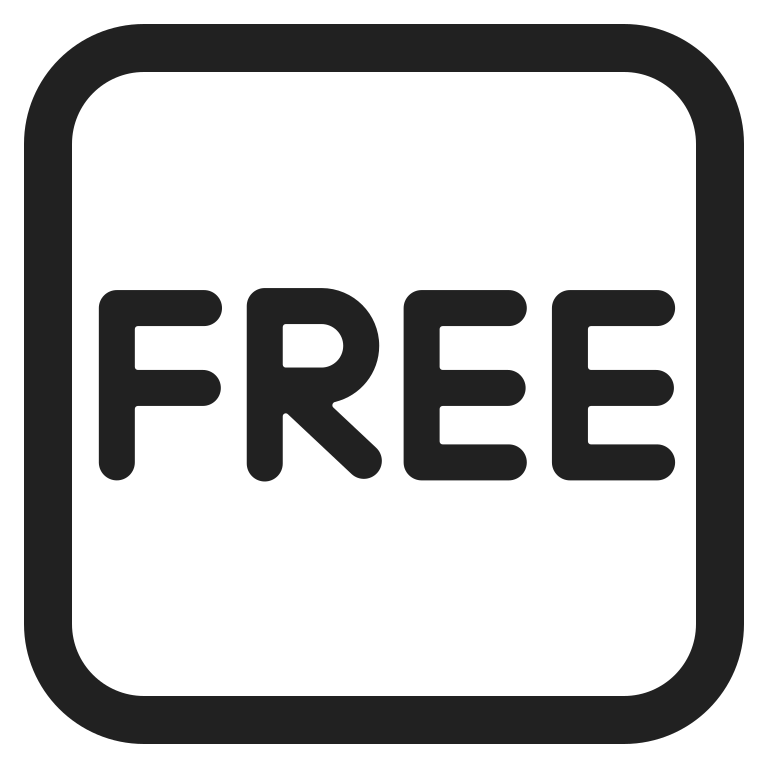
free button high contrast